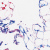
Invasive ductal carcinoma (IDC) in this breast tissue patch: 0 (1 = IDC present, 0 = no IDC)